Question:
Hi, this is my storyboard , i wanna go from First view controller to LoggedinViewController.
Im normally using
'''
[self performSegueWithIdentifier:@"s1" sender:self];
'''
but if i add tab bar controller this line is not working , how can i fix this ?
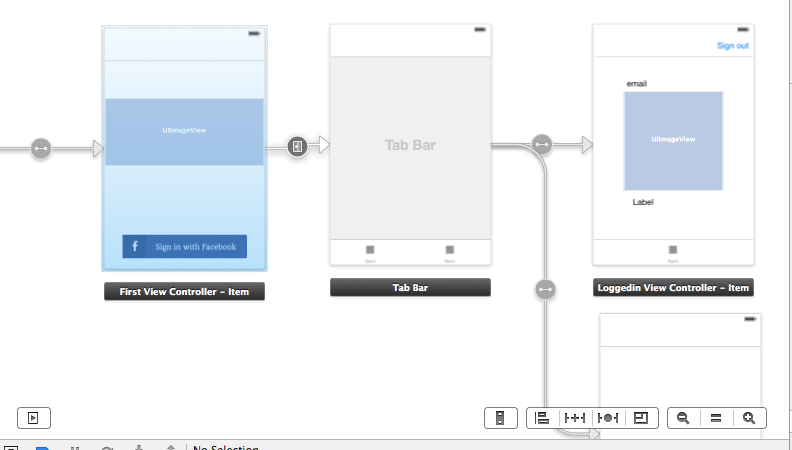
Answer: You can use the following if you have embedded into navigation controller.
'''
UIStoryboard *myStoryBoard =[UIStoryboard storyboardWithName:@"Story_Board_Name" bundle:nil];
UITabBarController *tabBarController = [myStoryBoard instantiateViewControllerWithIdentifier:@"TABid"];
self.tabBarController.selectedIndex = 0;
[self.navigationController pushViewController:self.tabBarController animated:YES];
'''
Or try this
'''
UIStoryboard *myStoryBoard =[UIStoryboard storyboardWithName:@"Story_Board_Name" bundle:nil];
UITabBarController *tabBarController = [myStoryBoard instantiateViewControllerWithIdentifier:@"TABid"];
self.tabBarController.selectedIndex = 0;
[self performSegueWithIdentifier:@"s1" sender:self];
'''